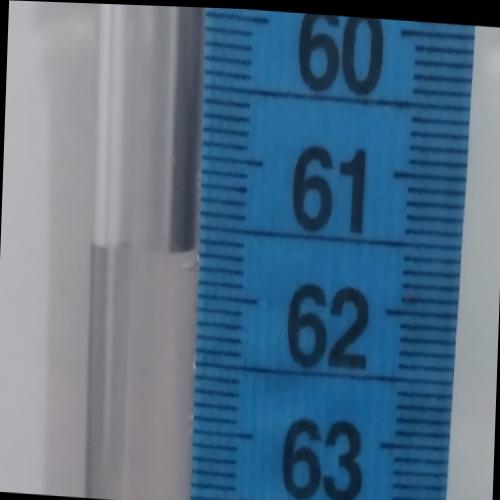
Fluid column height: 61.7 cm